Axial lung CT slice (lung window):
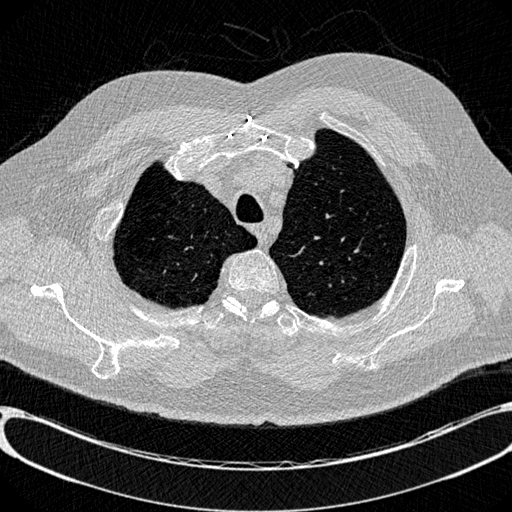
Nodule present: no